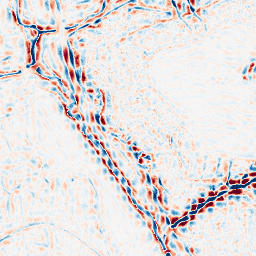
Category: wavelet
Decomposition family: wavelet_biorthogonal
Decomposition parameters: wavelet: bior5.5
level: 3
Upsampling method: regularized
Upsampling parameters: scale: 4
lambda_reg: 0.001
Upsampling scale: 4